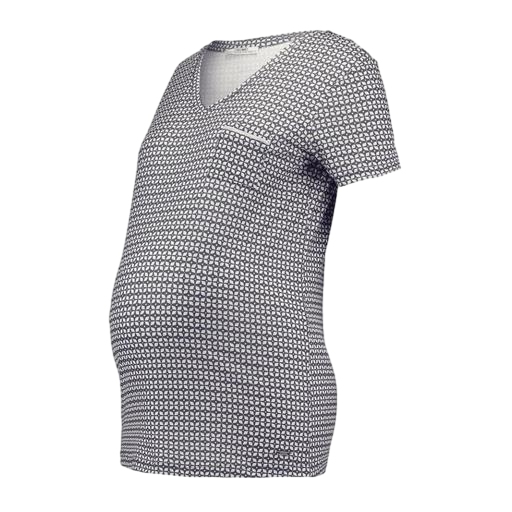
multicolor maternity petite t-shirt block print, black geo-print t-shirt only macy, gray printed jersey t-shirt, white background